Question: I have this container div with two elements:
'''
<div id="container">
<div id="right">Some, list, of, words, that, I, use</div>
<div id="left">Person Name</div>
</div>
'''
And I want to make the div use up the space that is left by the div and hide the overflow.
Please also note that the div width is variable.
I came up with this css so far:
'''
#container {
width: 250px;
border: 1px solid black;
padding: 10px;
}
#left {
white-space: nowrap;
border: 1px dotted #ccc;
display: inline;
}
#right {
text-overflow: ellipsis;
overflow: hidden;
border: 1px dotted #ddd;
white-space: nowrap;
display: inline;
float: right;
}
'''
But the div still shows all text and end up on the following line, like displayed below:

I played with making the div not float, adding 'width: 100%' but nothing seems to work...
Does anyone know how I can make both be displayed on the same line, but making the div have its overflow hidden?
jsFiddle link: <URL>
fixed my explanation of which divs should do what.
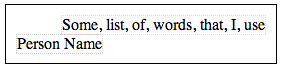
Answer: It would help to put before :
'''
<div id="container">
<div id="left">Person Name</div>
<div id="right">Some, list, of, words, that, I, use</div>
</div>
'''
Then a few changes in the css should do what you're wanting:
'''
#left {
white-space: nowrap;
border: 1px dotted #ccc;
float: left;
margin-right: 5px;
}
#right {
text-overflow: ellipsis;
overflow: hidden;
border: 1px dotted #ddd;
white-space: nowrap;
}
'''
Example: <URL>